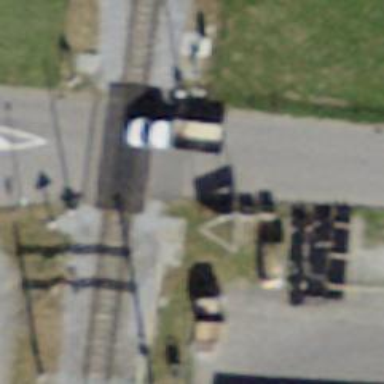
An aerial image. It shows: Railway level crossing.